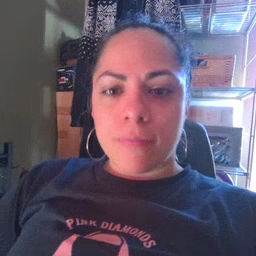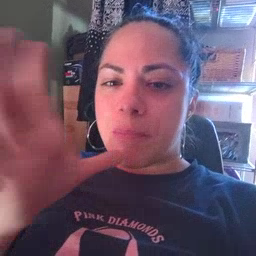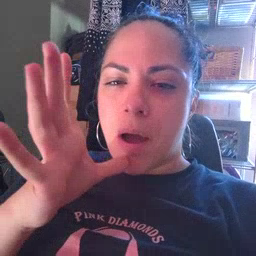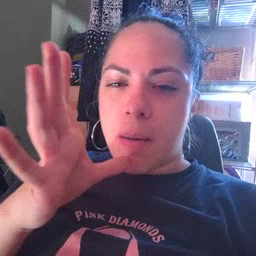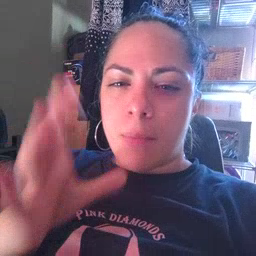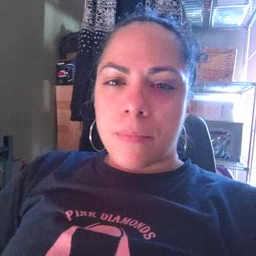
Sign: mom